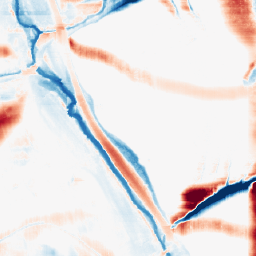
Category: morphological
Decomposition family: morphological_rect
Decomposition parameters: operation: average
width: 50
height: 20
Upsampling method: area
Upsampling parameters: scale: 2
Upsampling scale: 2